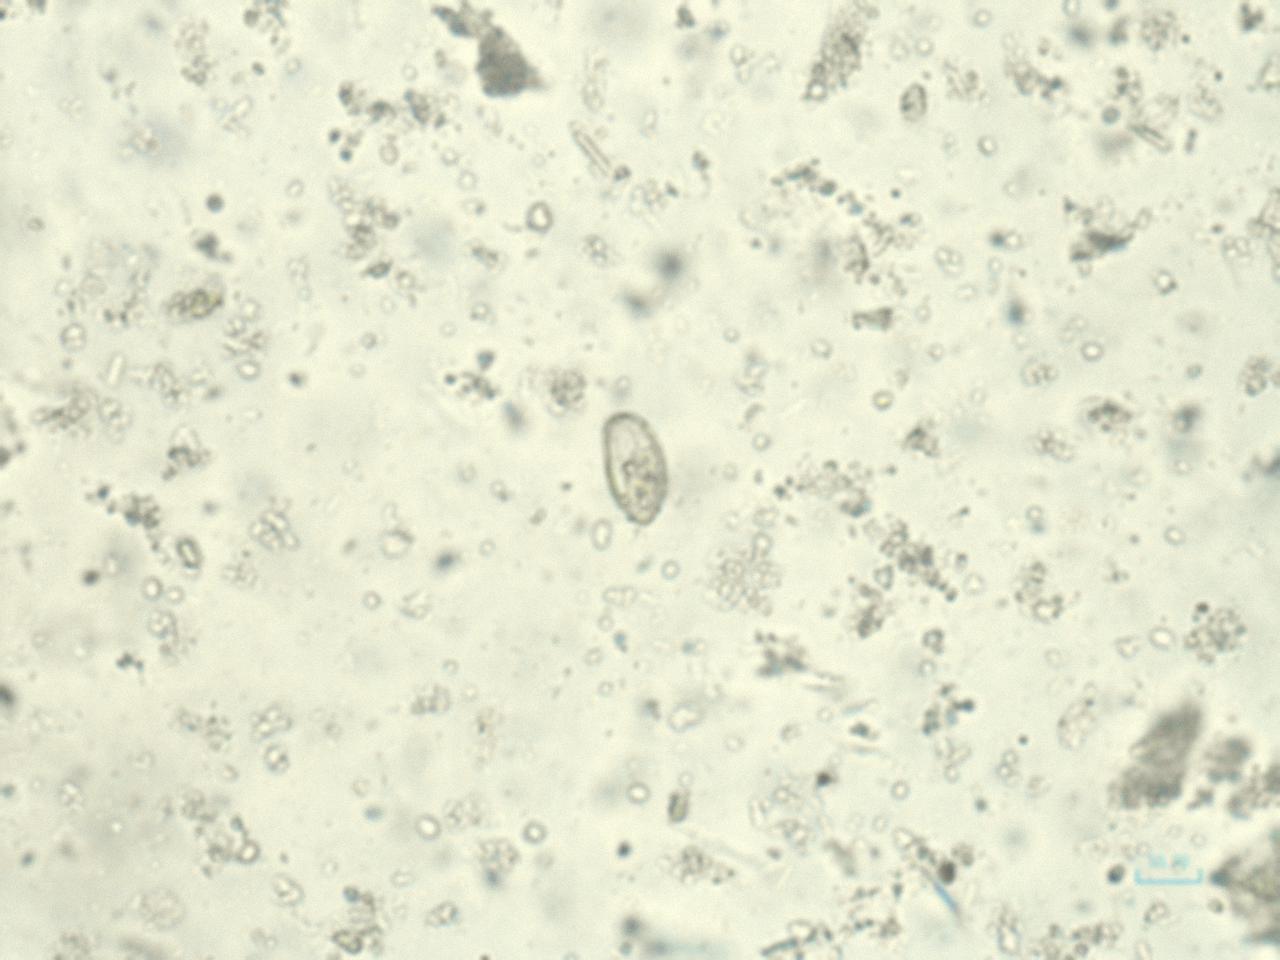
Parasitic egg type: Opisthorchis viverrine